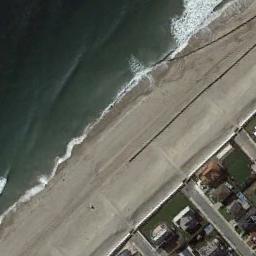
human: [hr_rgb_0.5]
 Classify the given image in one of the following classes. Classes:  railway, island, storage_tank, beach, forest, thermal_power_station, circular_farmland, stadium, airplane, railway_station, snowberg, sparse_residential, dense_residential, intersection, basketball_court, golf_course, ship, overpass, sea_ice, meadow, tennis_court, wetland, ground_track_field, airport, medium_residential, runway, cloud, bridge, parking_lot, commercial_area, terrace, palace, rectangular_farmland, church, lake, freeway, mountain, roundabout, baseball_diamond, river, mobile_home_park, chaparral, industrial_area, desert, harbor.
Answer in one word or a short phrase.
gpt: beach